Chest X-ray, PA view. Patient: 46 years old, sex M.
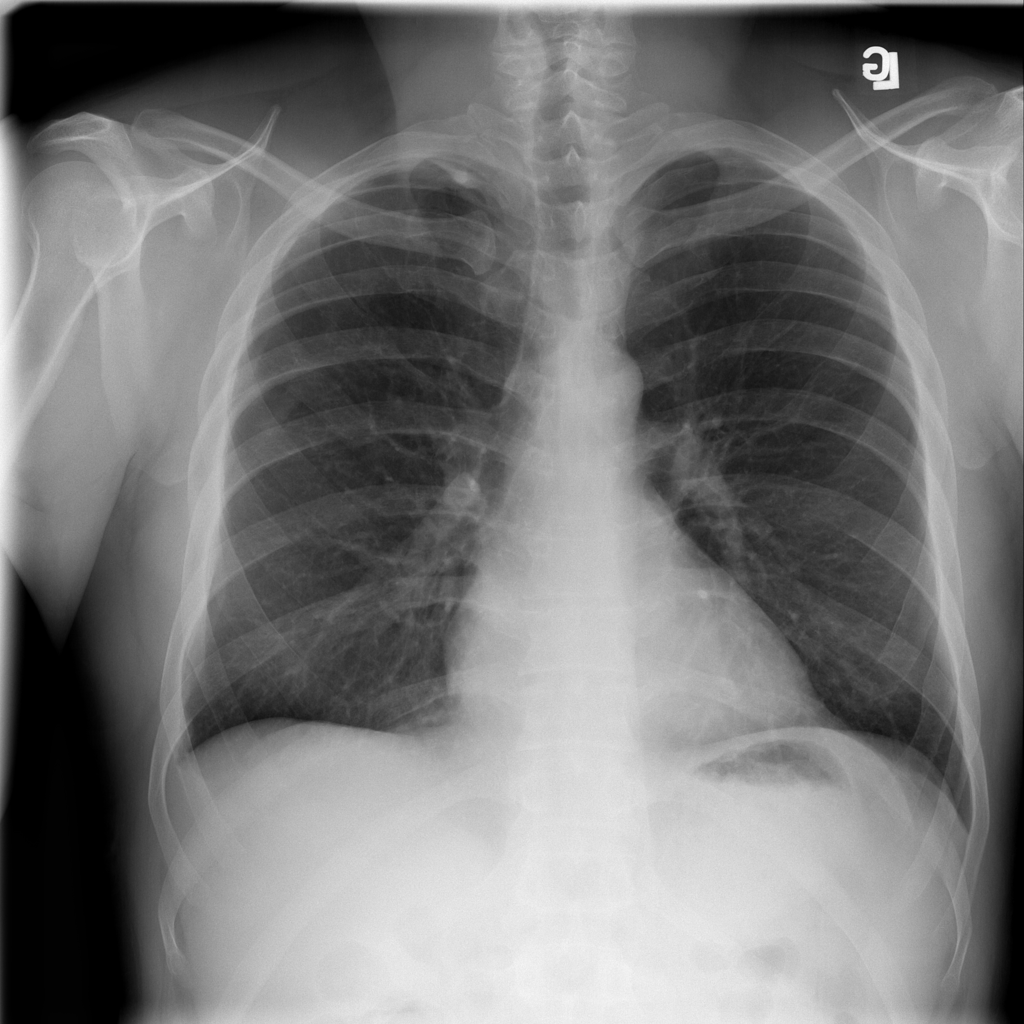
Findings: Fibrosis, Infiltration